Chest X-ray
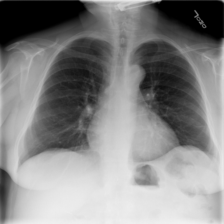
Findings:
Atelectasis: negative
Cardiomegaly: negative
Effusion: negative
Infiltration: negative
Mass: negative
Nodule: negative
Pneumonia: negative
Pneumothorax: negative
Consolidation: negative
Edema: negative
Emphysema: negative
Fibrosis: negative
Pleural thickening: negative
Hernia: negative